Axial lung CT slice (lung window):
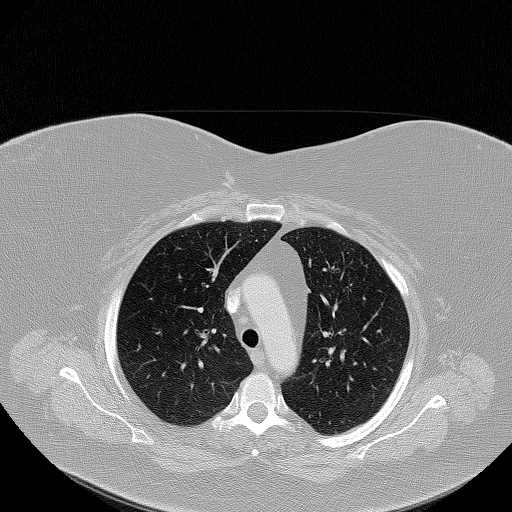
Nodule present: no